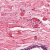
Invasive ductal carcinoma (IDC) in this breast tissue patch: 0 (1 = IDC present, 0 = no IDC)